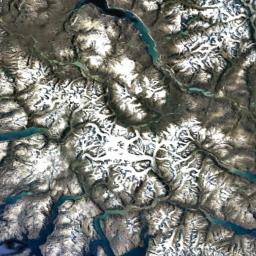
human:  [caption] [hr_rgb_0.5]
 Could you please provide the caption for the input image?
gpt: The snowberg is partly covered with glaciers and some fiords are in the snowberg .

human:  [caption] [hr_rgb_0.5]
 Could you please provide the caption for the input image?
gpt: The snowberg is covered with snow .

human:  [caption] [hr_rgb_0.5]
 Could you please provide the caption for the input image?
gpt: The white snow on the snow-capped mountains is veined .

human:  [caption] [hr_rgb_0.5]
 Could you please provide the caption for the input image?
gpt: The snow berg is consist of bare land and white snow .

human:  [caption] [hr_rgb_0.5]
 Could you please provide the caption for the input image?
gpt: There are some snow and rivers on the snowberg .